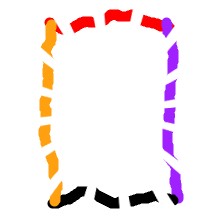
Shape: rectangle